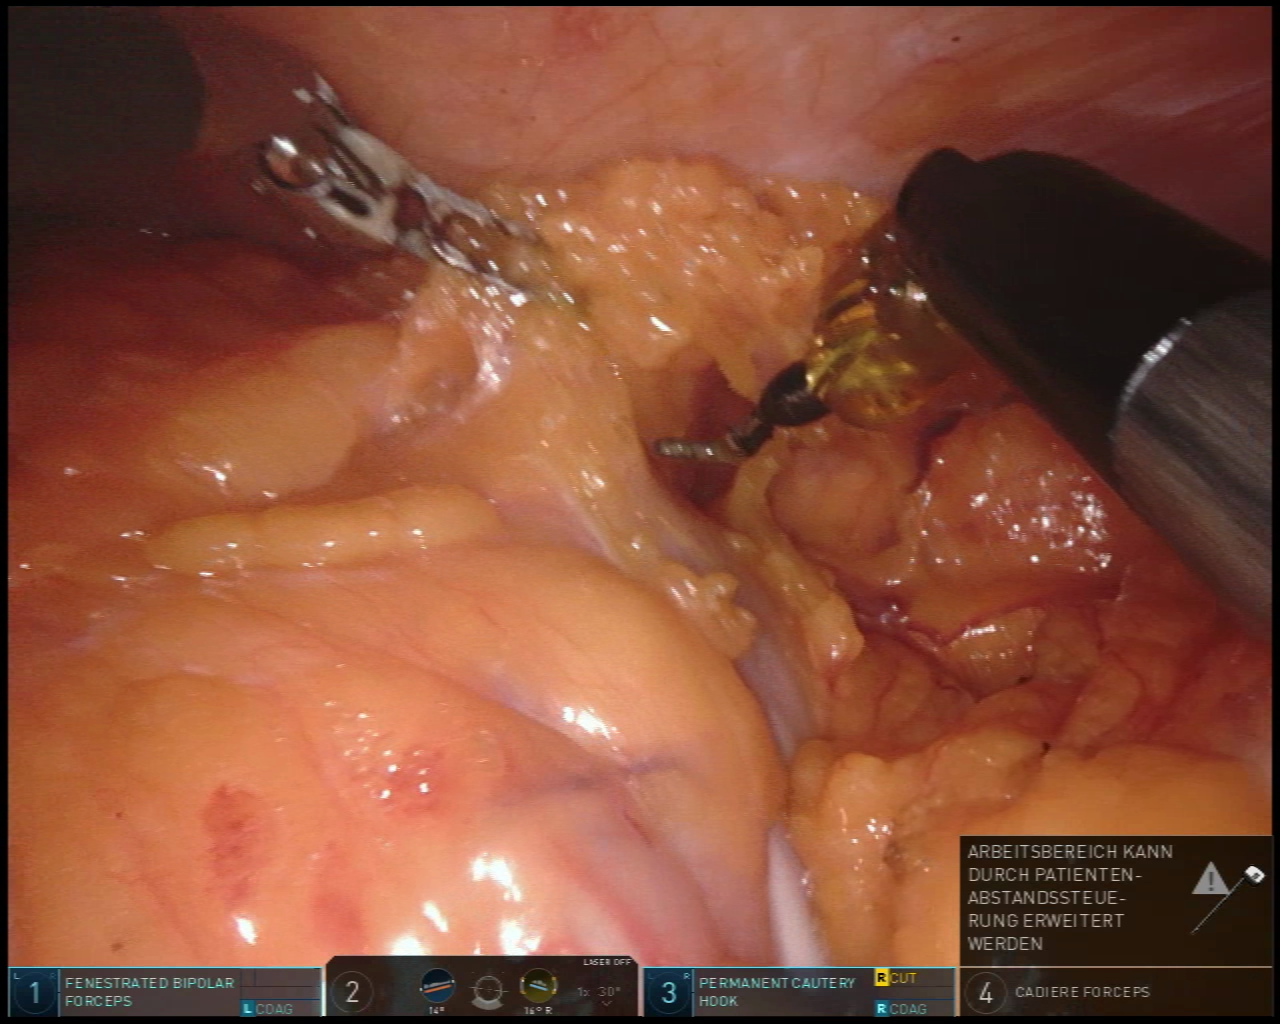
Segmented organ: colon
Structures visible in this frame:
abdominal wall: yes
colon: yes
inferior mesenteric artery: no
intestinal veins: no
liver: no
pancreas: no
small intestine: no
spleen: no
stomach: no
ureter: no
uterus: no
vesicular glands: no